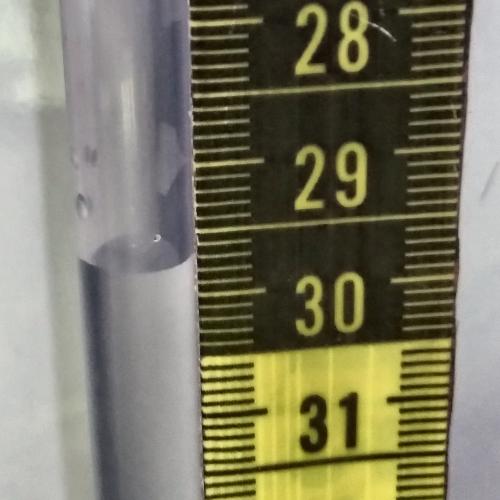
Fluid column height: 29.7 cm